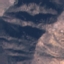
Label: HerbaceousVegetation